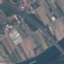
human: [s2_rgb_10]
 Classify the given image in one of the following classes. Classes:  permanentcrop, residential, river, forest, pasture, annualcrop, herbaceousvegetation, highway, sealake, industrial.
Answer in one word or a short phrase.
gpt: Highway